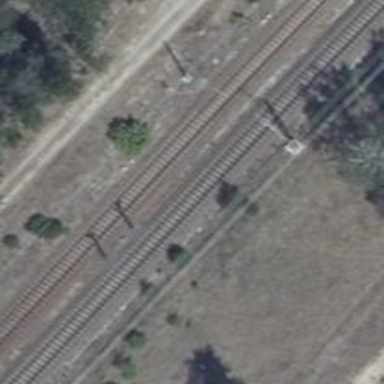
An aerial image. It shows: Rail yard with electrified contact lines for the trains.